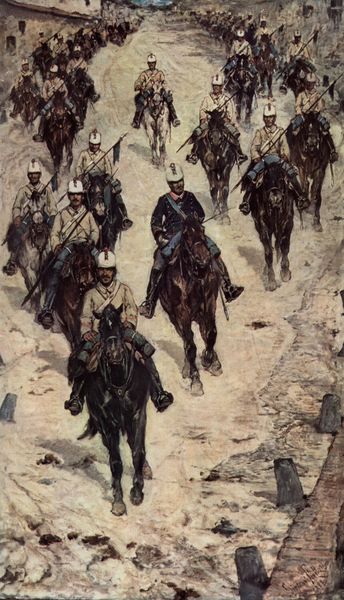
Titel: Kavalleriecorps auf einer Dorfstrasse
Künstler: Giovanni Fattori
Standort: Genova
Institution: Collezione Taragoni
Schlagwörter: angriff, blau, dunkel, gemälde, gruppe, kampf, mann, schatten, wasser, weiß, menschen, ocker, sand, stadt, ausschnitt, bewegung, braun, fenster, grau, hell, licht, männer, pfeiler, schwarz, strasse, eis, gebäude, haus, schnee, weg, beige, rock, stein, steine, feld, häuser, kalt, brücke, pfad, sonne, oval, pferd, pferde, reiter, beine, huf, hufe, reiten, ritt, sattel, schärpe, strand, fahnen, röcke, fahne, russland, wüste, zug, mauer, winter, vogelperspektive, krieg, schlacht, lanze, soldaten, detail, stangen, kälte, militär, schwert, säbel, uniform, uniformen, waffen, soldat, waffe, helm, offizier, stiefel, uniformrock, armee, feldzug, heer, schimmel, sieg, hufen, helme, stäbe, eiss, schwarzw, gewehr, kavalerie, kavallerie, krieger, detaill, lanzen, winterlandschaft, speer, speere, flaggen, parade, gewehre, russen, kompanie, galopp, heimkehr, formation, ordnung, decken, standarten, reiterstiefel, bajonett, weltkrieg, galoppieren, jockey, einmarsch, reiterei, bajonette, aufmarsch, legionäre, horde, schärpfe, änner, reiterzug, artillerei, grenzmarkierung, grenzsteine, schutztruppe, wiinter, #krieg